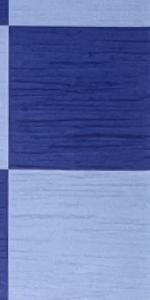
Label: Empty